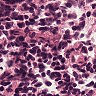
Metastatic tissue present: no